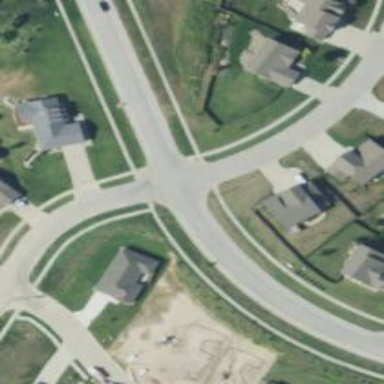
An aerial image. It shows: Unmarked road crossing.